Question: Very often, 'https://myversion-dot-my-module-dot-my-app-id.appspot.com/_ah/api/discovery/v1/apis/archivedash/v1/rpc?fields=methods%2F*%2Fid&pp=0' can take half a minute to load.

This is killing the load time of my app.
Searching the logs under that version & module with 'path:/_ah/api.*' gives not results - so I can't see what's slowing it down. Also the warmup requests usually take less than a few seconds so it's not that?
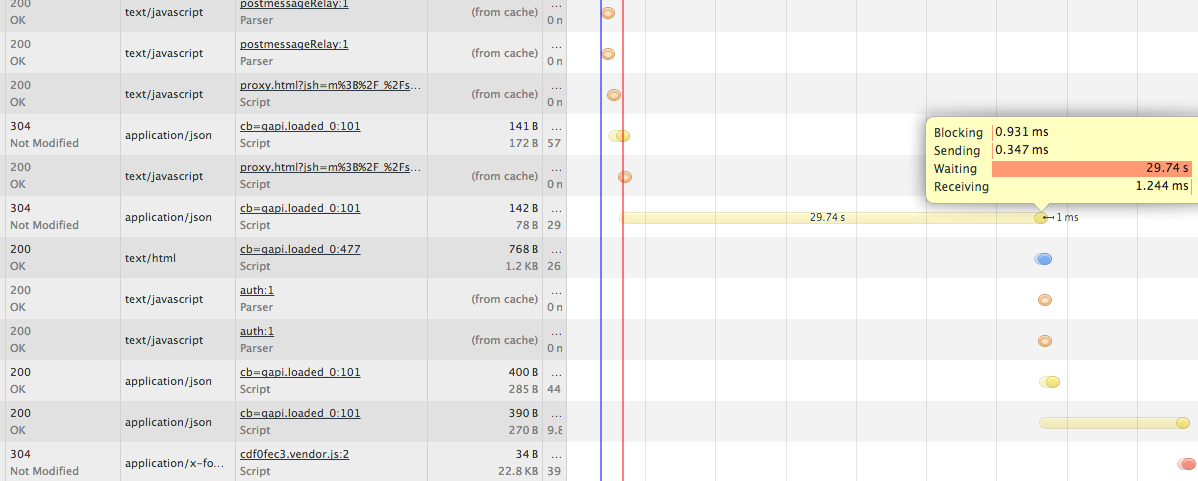
Answer: I found this related issue here <URL>